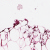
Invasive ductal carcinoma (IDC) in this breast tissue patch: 0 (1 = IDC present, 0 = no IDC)